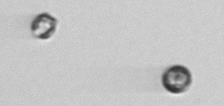
Label: Thalassiosira_sp_aff_mala